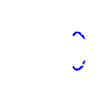
Particle: proton